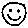
Label: smiley face